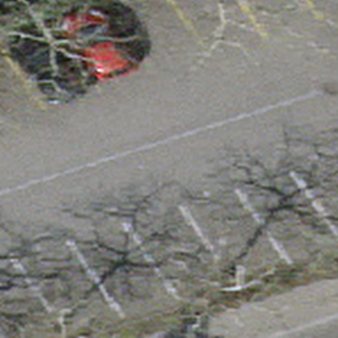
Label: other